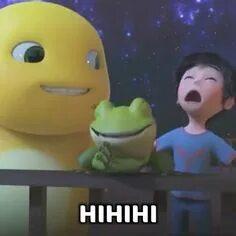
Label: nailong